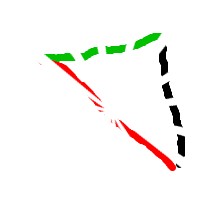
Shape: triangle